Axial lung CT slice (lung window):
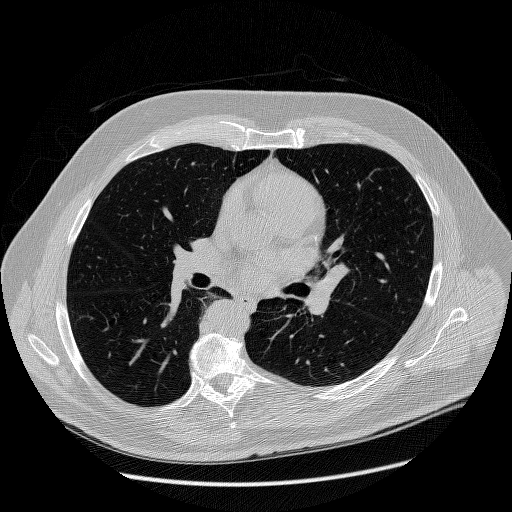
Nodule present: no